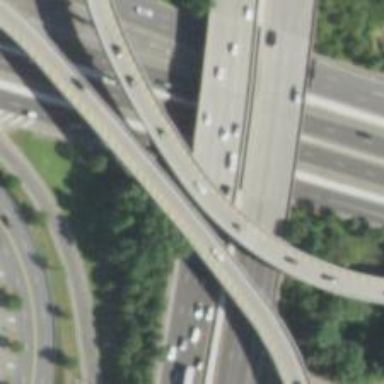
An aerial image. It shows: This image shows trunk highway that functions as expressway.